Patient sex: M
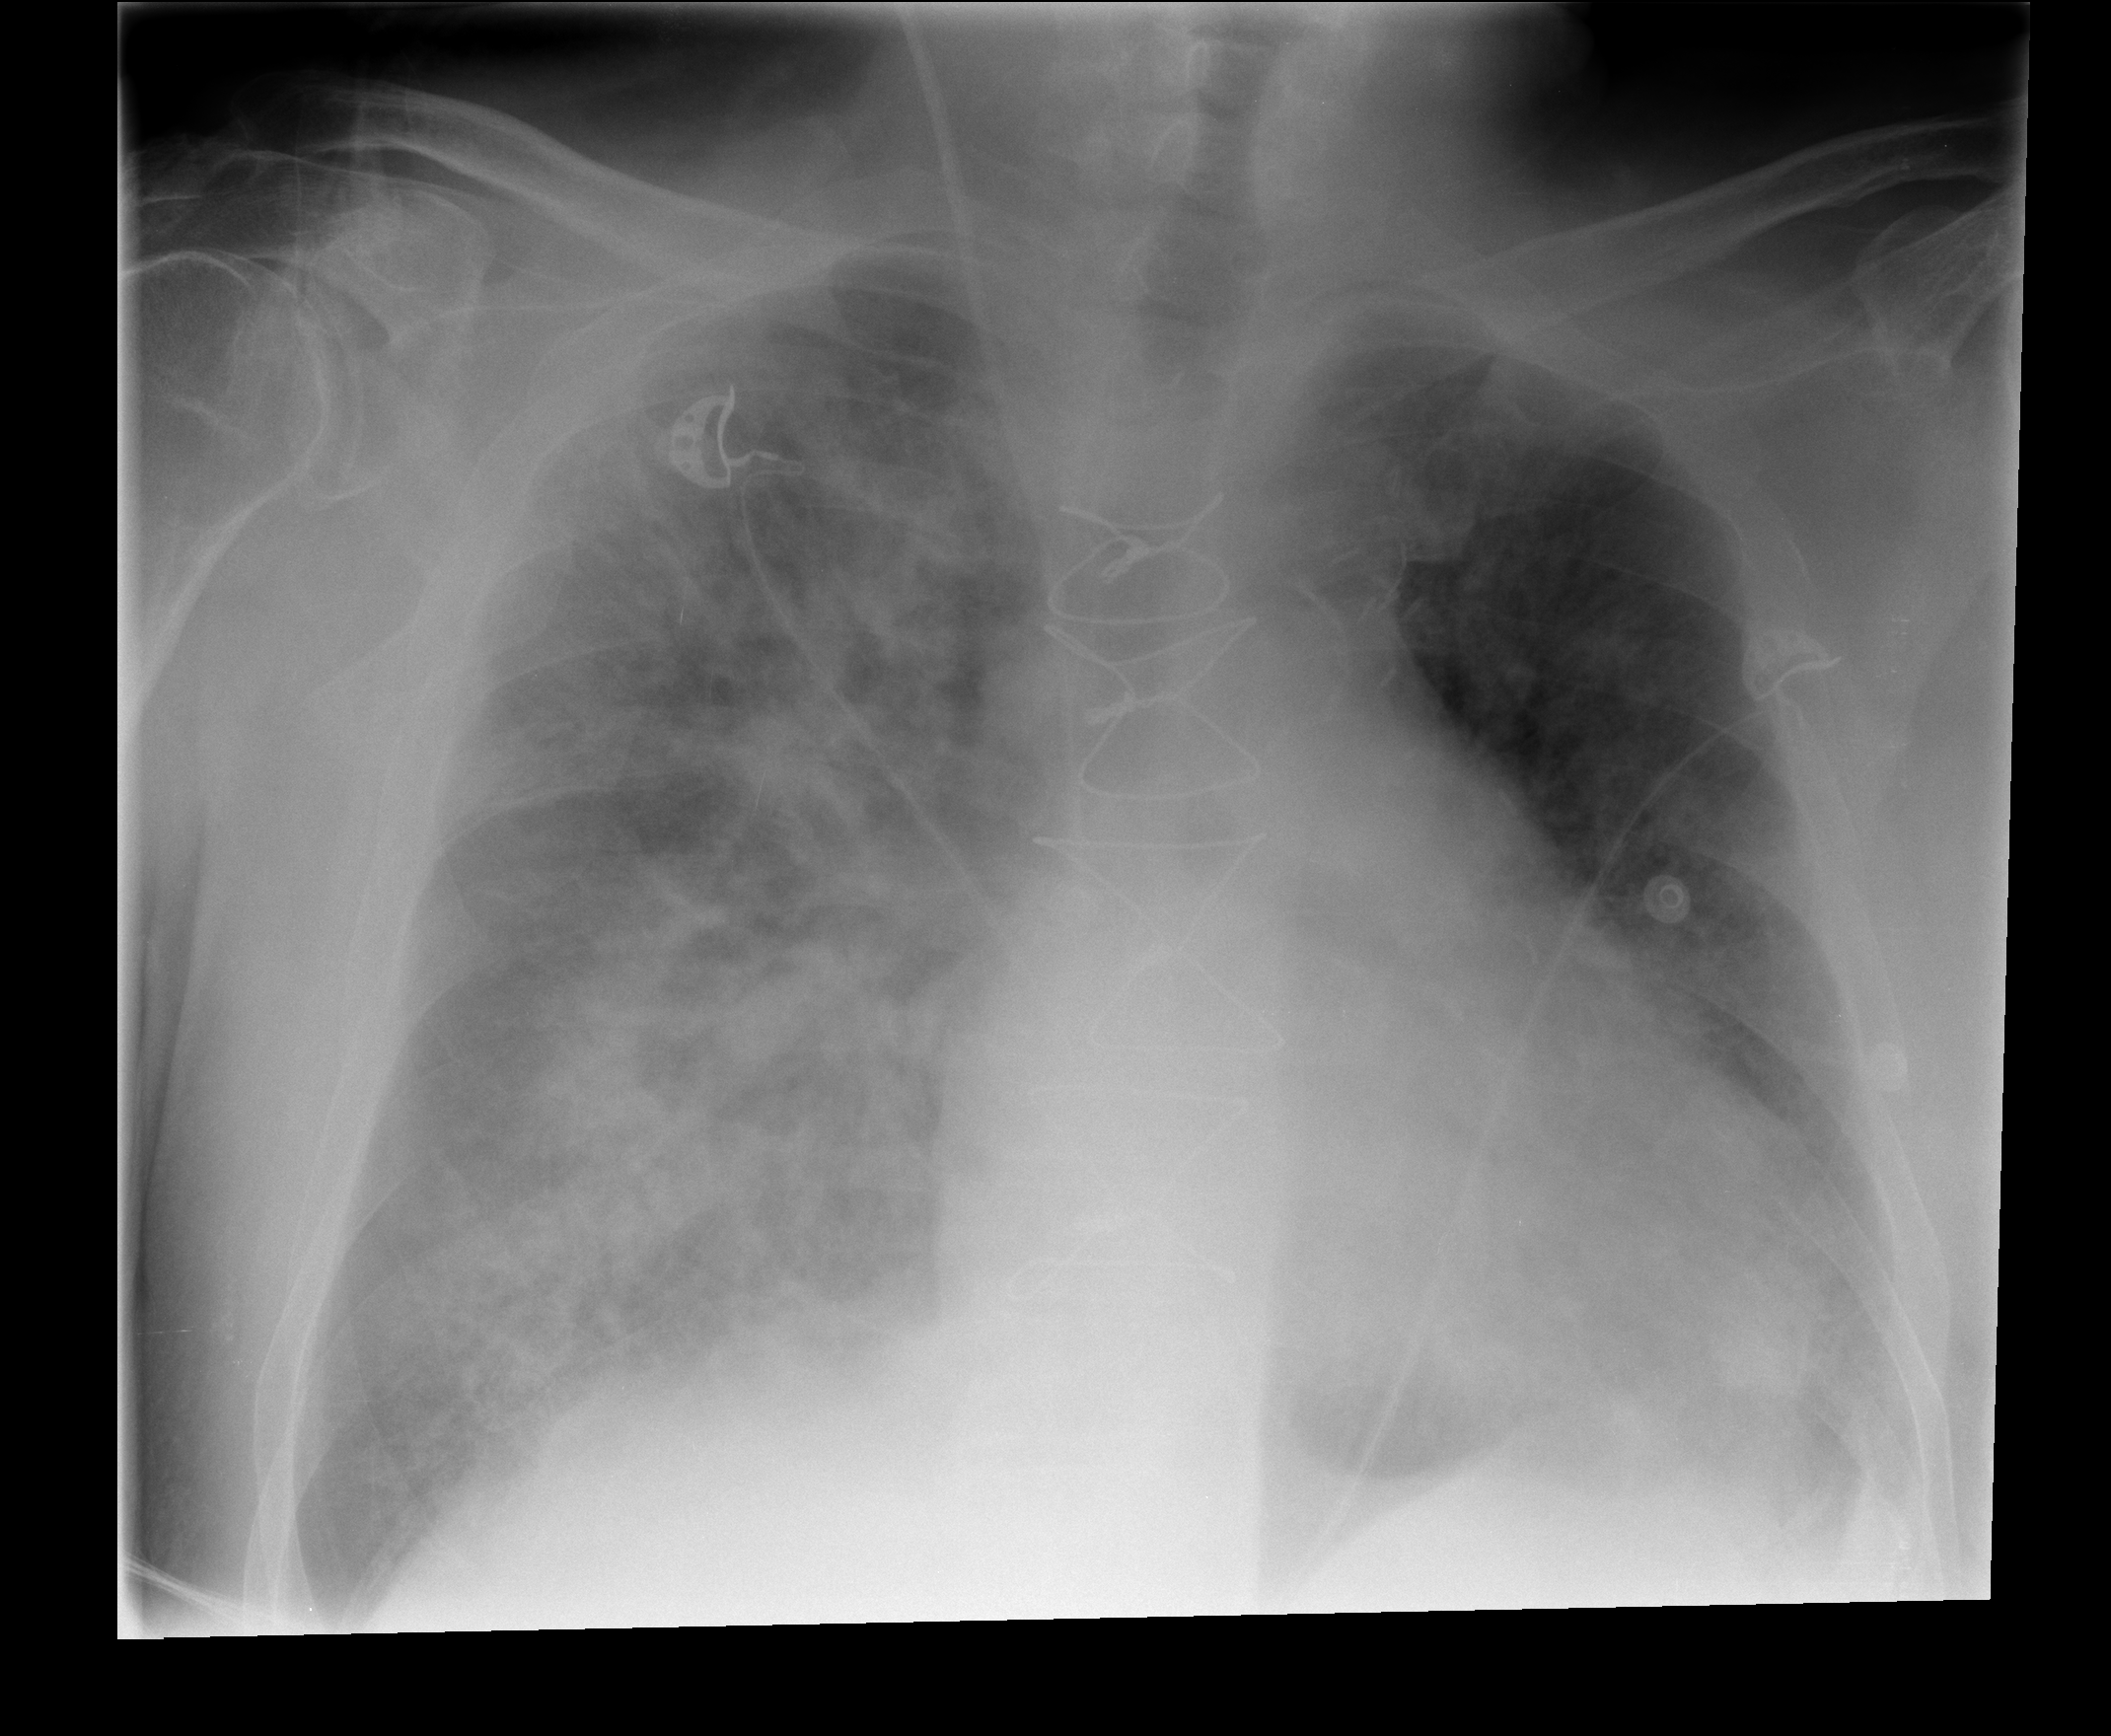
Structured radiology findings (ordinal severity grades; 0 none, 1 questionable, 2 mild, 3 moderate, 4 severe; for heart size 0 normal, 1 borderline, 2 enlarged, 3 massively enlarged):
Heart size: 2
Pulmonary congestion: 2
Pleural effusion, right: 2
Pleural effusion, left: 2
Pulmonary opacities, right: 4
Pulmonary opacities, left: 3
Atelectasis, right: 2
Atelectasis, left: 2